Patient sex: F
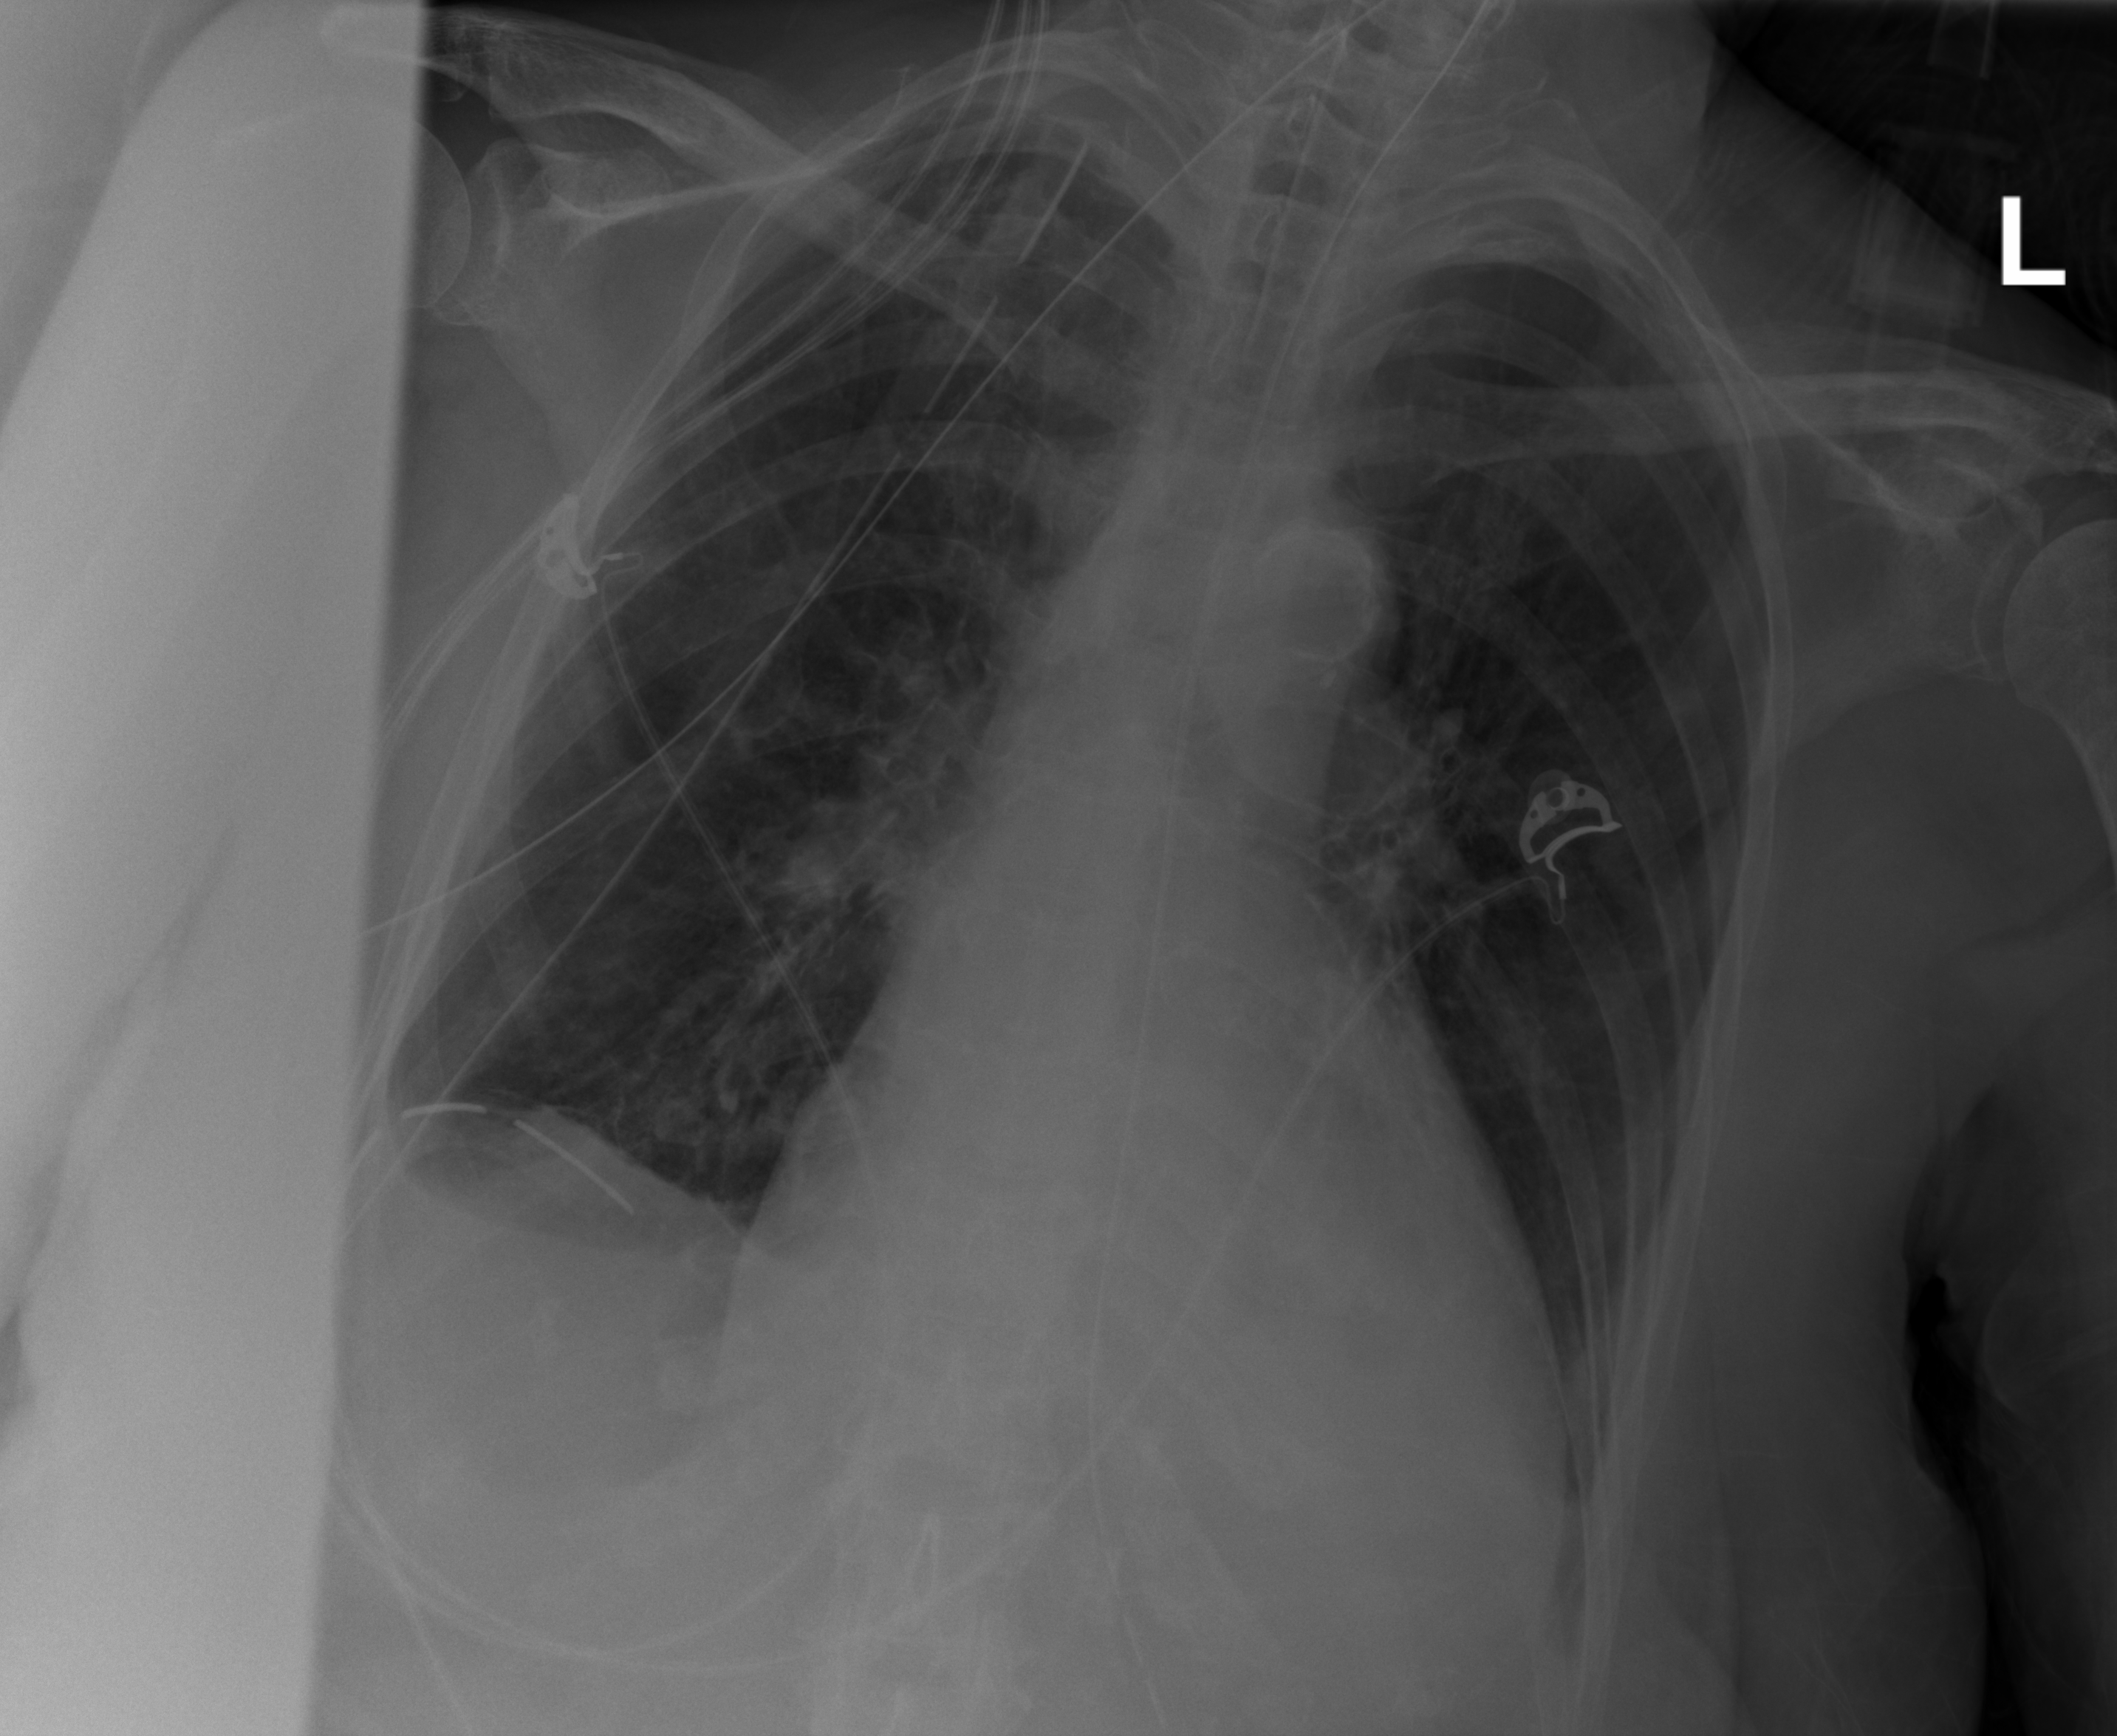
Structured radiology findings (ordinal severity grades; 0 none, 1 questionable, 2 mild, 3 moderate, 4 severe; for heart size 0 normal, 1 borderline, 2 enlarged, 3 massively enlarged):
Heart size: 0
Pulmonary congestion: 0
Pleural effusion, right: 2
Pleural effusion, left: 1
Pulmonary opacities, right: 1
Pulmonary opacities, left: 0
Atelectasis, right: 2
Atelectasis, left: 2